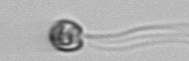
Label: flagellate_morphotype1